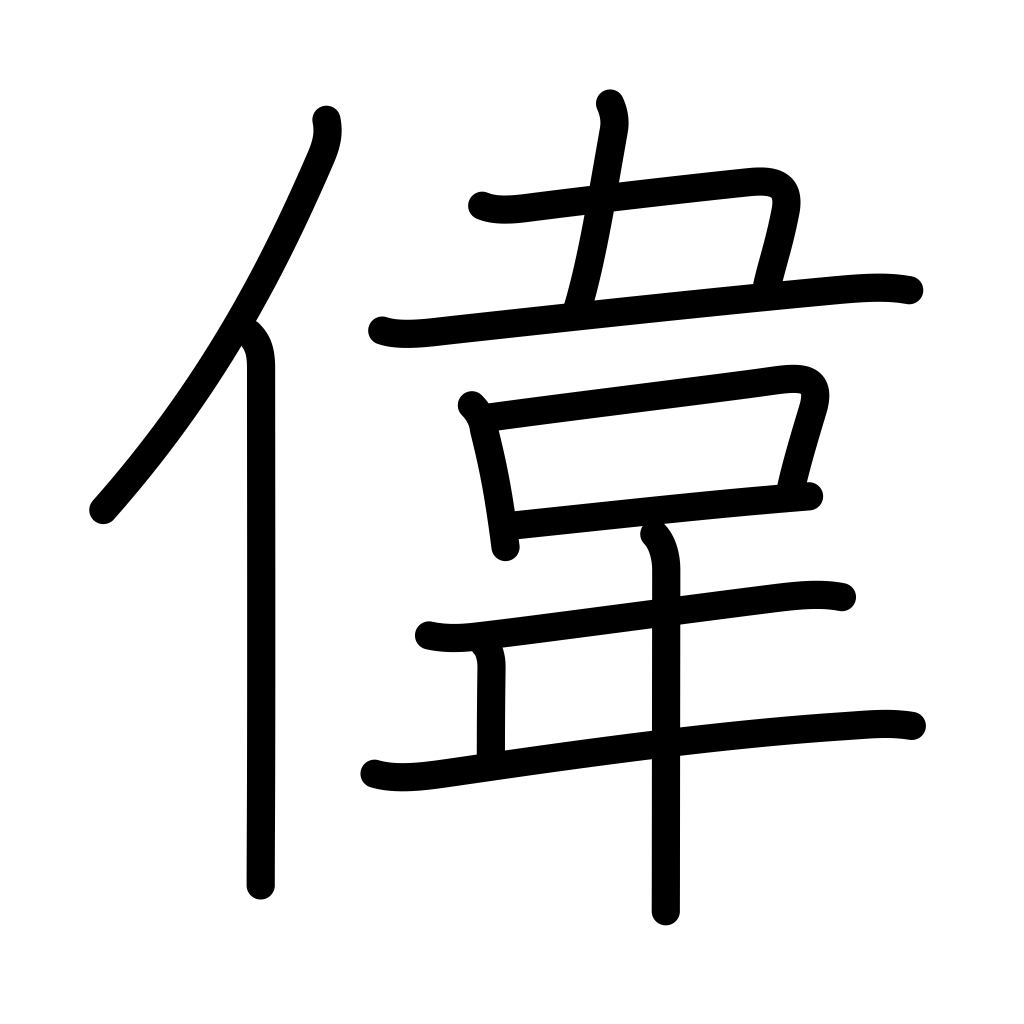
Meaning: admirable, greatness, remarkable, conceited, famous, excellent